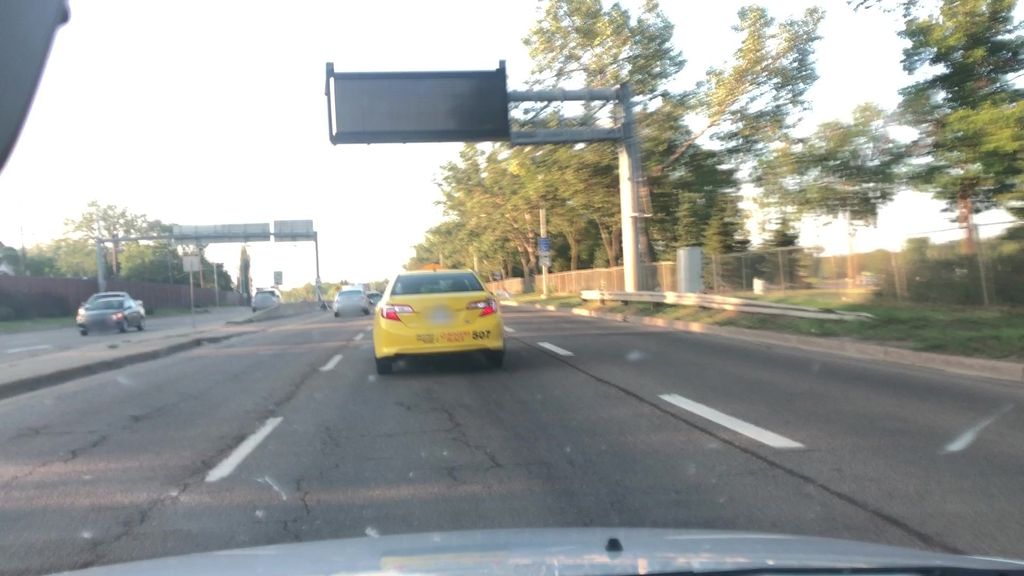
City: edmonton